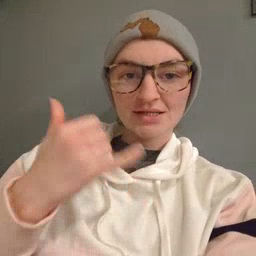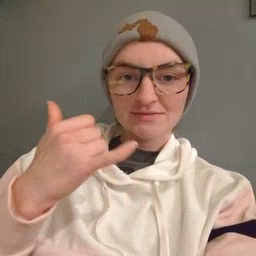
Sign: yellow